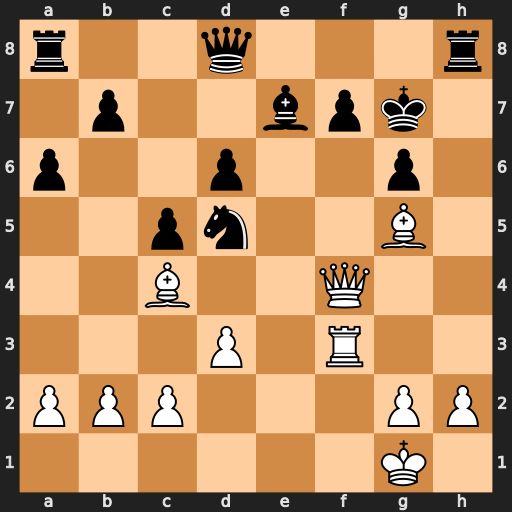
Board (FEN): r2q3r/1p2bpk1/p2p2p1/2pn2B1/2B2Q2/3P1R2/PPP3PP/6K1
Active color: w
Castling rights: -
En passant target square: -
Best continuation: Qxf7#